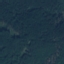
Land use / land cover: Forest